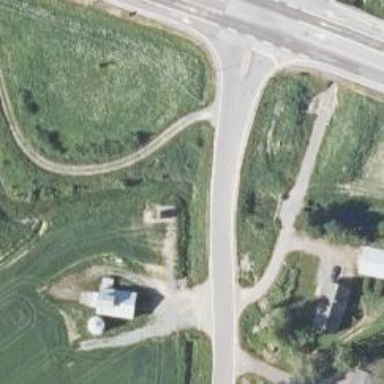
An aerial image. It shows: Culvert tunnel.